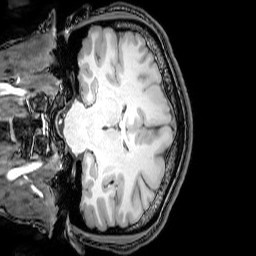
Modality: T1w
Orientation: coronal
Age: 24
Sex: female
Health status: healthy
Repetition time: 0.081 s
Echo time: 0.037 s